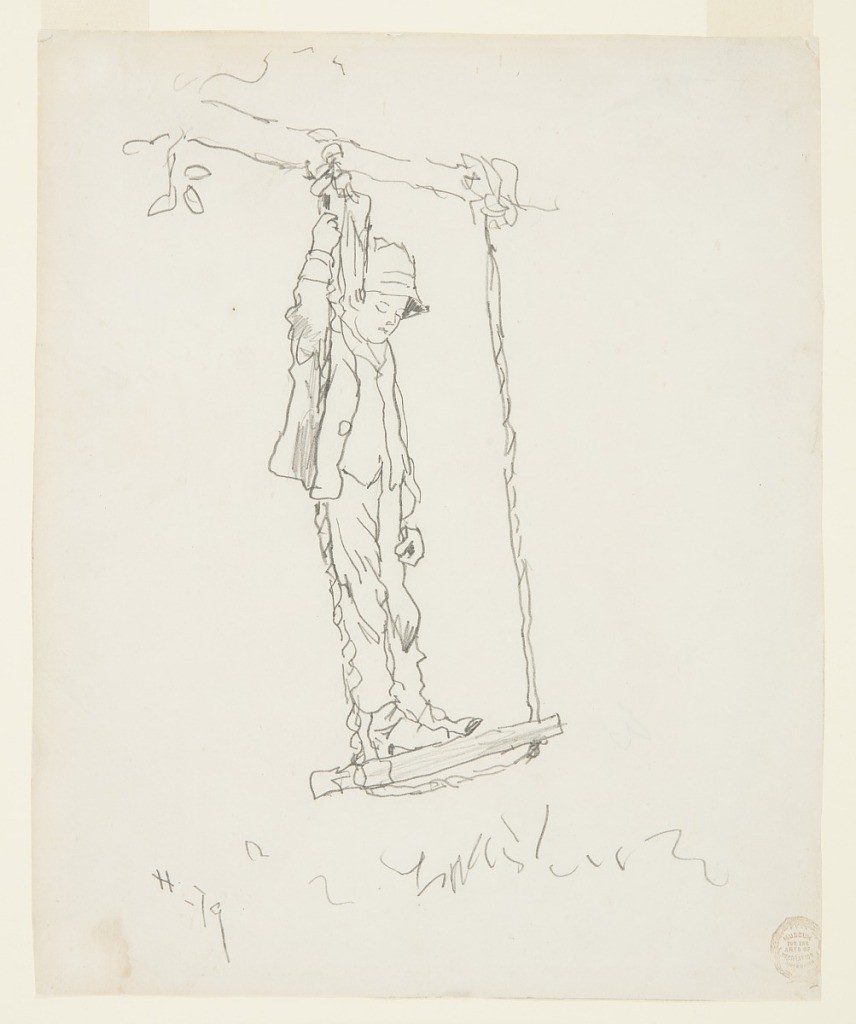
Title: Boy on a Swing
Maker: Winslow Homer, American, 1836–1910
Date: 1879
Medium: Graphite on paper
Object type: Drawing
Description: Vertical view of a boy wearing a hat, standing on the seat of a swing hung from the branch of a tree, and holding with his right hand the rope on his right.